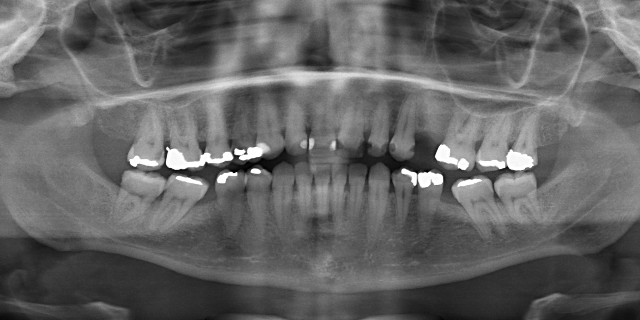
adult